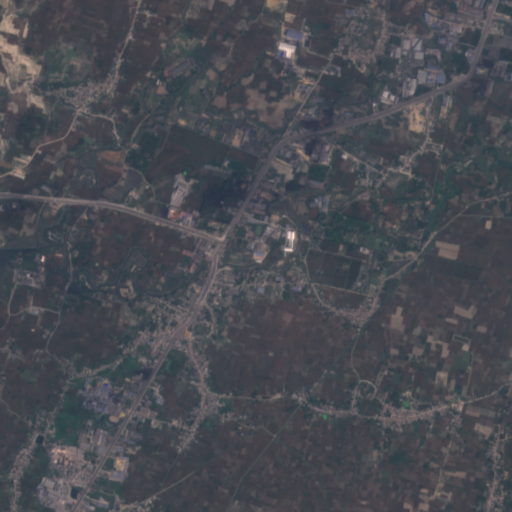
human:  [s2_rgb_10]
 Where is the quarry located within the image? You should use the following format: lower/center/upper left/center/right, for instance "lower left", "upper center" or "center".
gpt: The quarry is located in the upper center of the image.
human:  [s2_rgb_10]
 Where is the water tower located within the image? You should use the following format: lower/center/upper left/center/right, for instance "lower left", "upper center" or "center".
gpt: The water tower is located in the lower center of the image.
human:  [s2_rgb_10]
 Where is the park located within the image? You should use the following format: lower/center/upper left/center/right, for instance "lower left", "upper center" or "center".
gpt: There is no park in the image.